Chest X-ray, PA view. Patient: 28 years old, sex F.
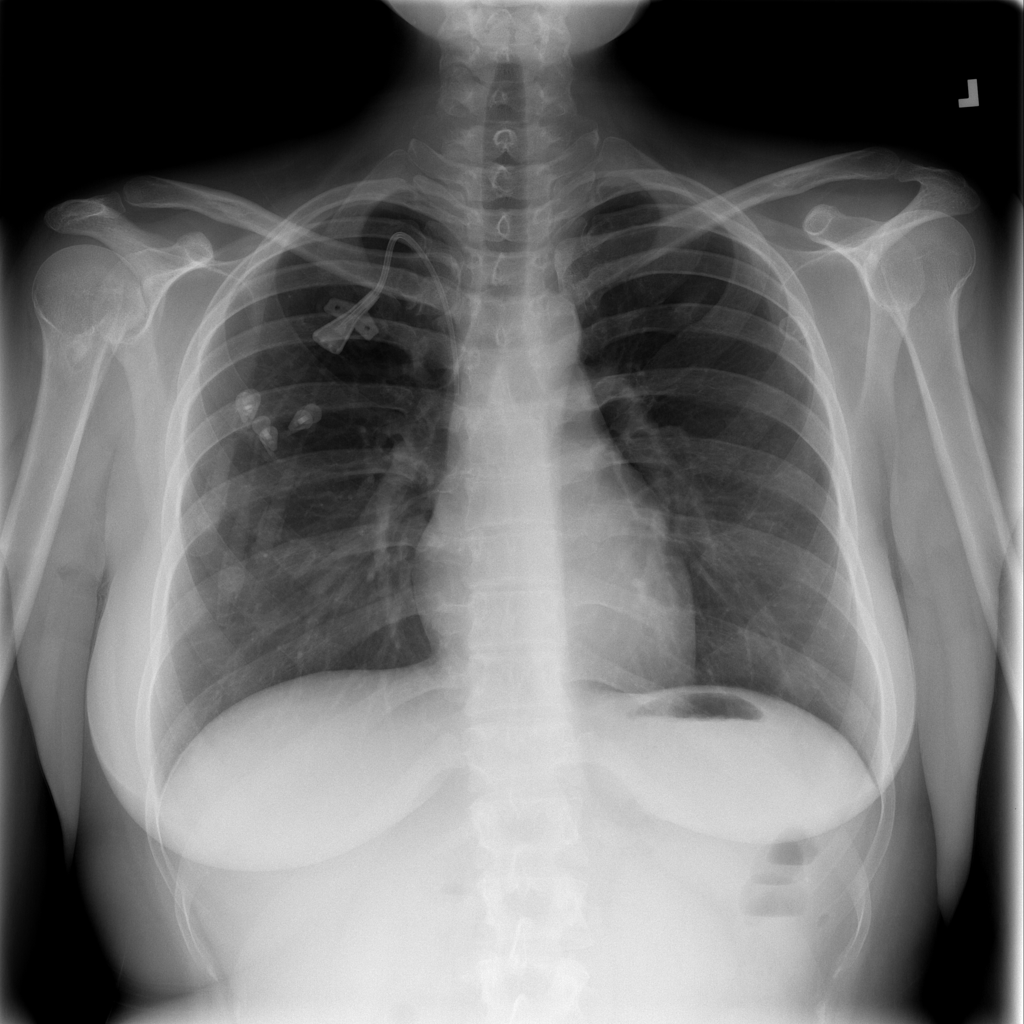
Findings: No Finding